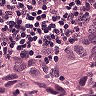
Metastatic tissue present: yes